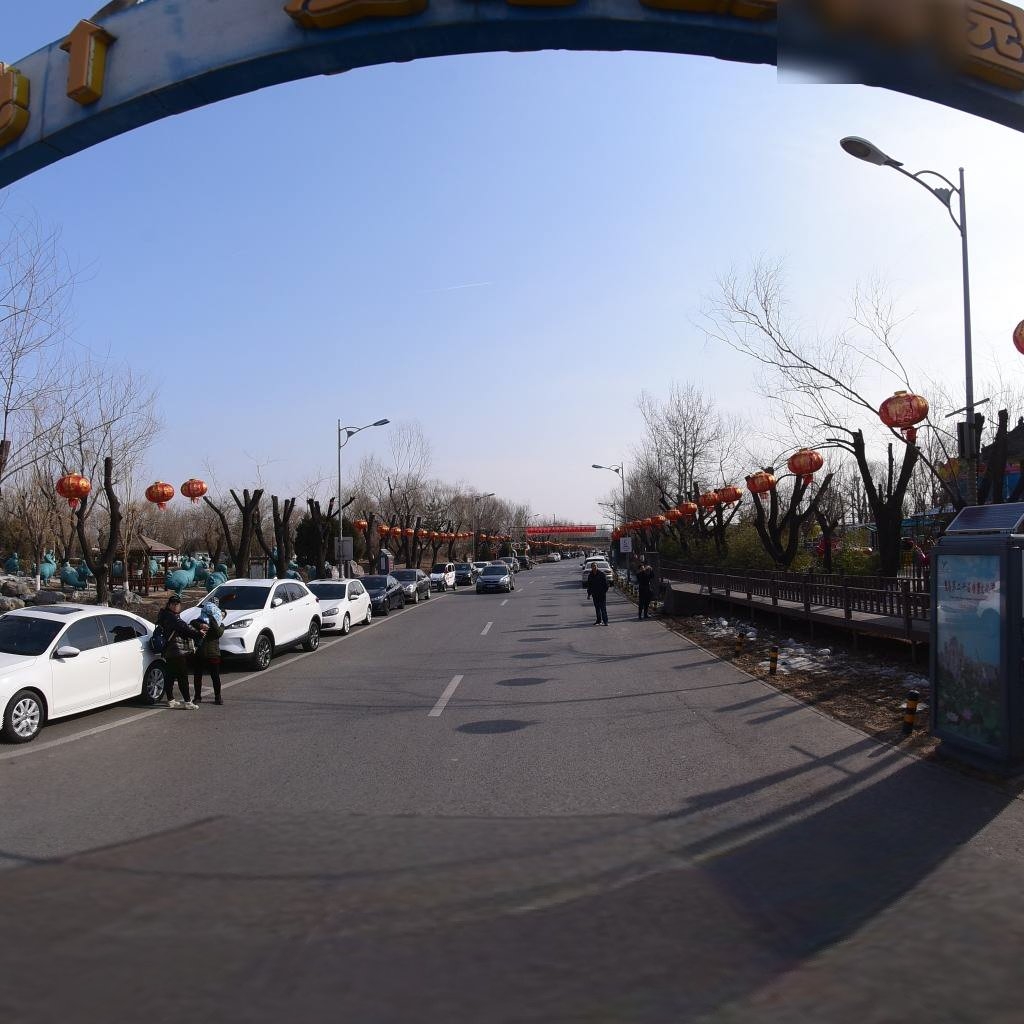
Region: Chaoyang
Road damage annotations: longitudinal crack